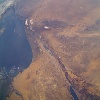
Label: land